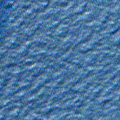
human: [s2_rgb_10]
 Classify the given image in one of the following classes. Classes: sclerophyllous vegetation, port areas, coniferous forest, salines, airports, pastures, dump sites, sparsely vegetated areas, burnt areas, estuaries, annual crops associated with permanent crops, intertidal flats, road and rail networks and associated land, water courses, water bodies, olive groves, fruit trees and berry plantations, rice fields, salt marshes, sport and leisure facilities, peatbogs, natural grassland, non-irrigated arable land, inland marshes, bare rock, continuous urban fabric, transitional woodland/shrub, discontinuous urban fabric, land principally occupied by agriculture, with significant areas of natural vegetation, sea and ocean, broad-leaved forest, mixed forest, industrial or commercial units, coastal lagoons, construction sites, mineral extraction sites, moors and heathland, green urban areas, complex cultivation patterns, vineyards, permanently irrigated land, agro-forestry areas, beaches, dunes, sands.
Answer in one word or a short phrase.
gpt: sea and ocean